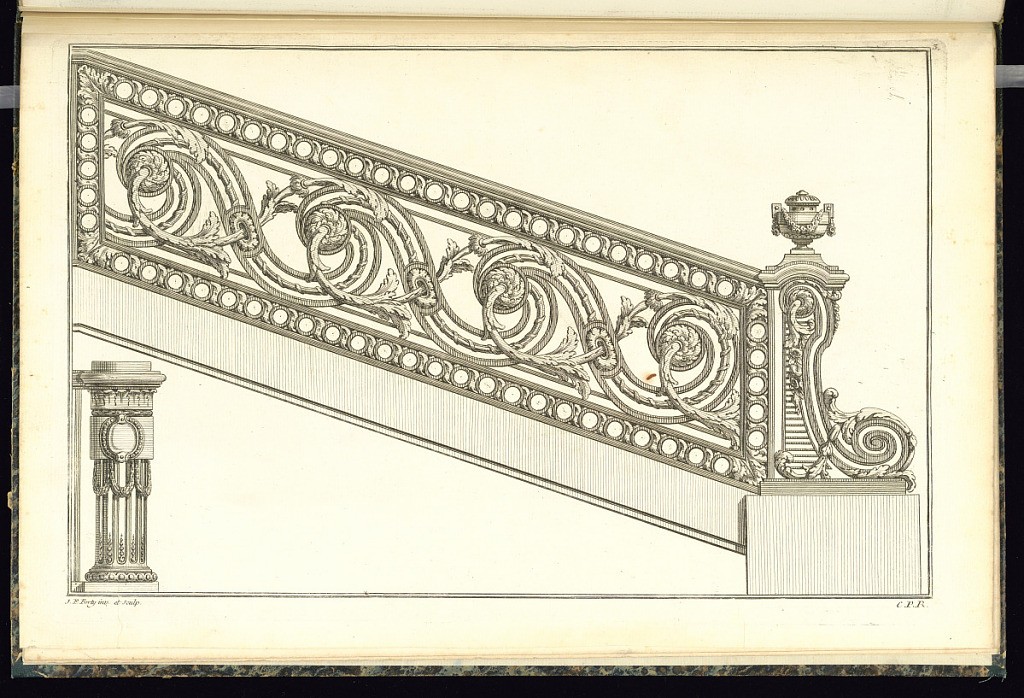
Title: Staircase Balustrade Design
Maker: Jean François Forty, active 1775 – 1790
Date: late 18th century
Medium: Etching and engraving on laid paper
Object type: Print
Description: Design for an ornamental ironwork staircase balustrade decorated with wave motif, scrolling leaves (rinceaux), foliate scrolls, fleurons, rosettes, s-scrolls, flowers, a vase finial, and a fluted column. The plate is signed and numbered.